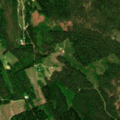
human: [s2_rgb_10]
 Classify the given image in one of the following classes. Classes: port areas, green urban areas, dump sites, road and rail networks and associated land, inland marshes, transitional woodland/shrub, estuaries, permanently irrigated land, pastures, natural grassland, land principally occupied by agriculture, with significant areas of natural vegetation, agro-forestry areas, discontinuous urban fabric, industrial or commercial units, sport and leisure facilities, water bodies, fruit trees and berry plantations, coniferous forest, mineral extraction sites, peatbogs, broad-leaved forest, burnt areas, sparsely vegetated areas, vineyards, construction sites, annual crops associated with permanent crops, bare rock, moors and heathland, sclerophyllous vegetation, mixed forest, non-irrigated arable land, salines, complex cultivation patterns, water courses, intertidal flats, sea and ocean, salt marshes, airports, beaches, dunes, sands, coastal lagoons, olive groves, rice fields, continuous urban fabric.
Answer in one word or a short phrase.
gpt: coniferous forest, mixed forest